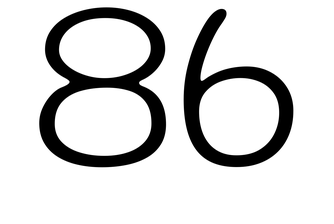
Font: Gluten_ExtraLight